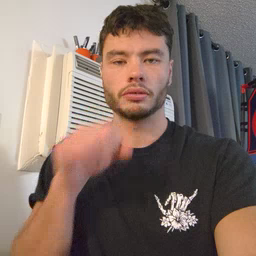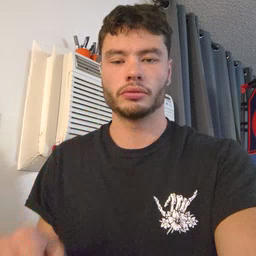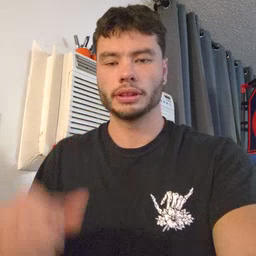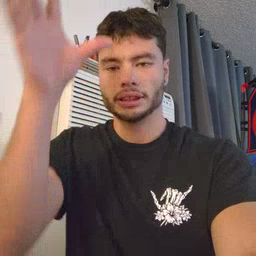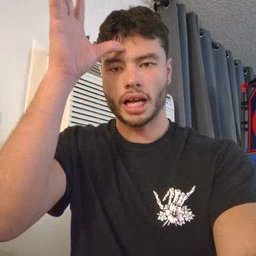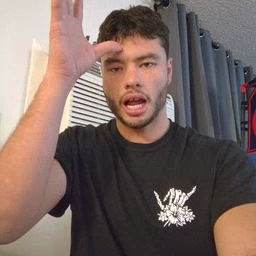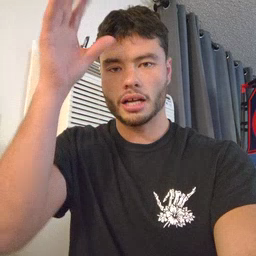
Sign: dad